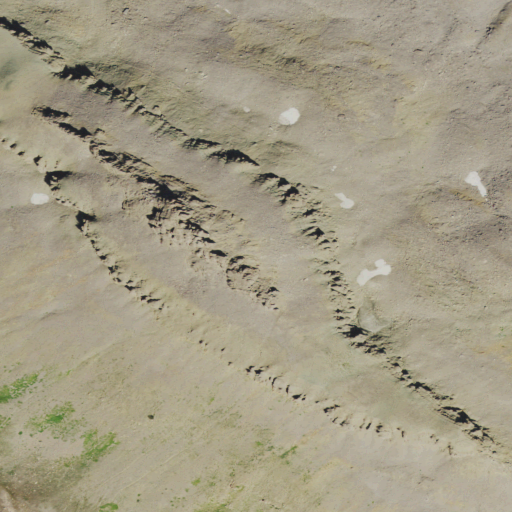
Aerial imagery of mountain in Wyoming named Steamboat Peak containing grassland and shrub